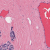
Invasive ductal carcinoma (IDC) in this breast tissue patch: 1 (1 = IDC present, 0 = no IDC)